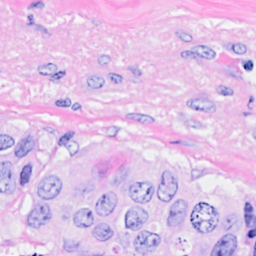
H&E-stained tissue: Breast